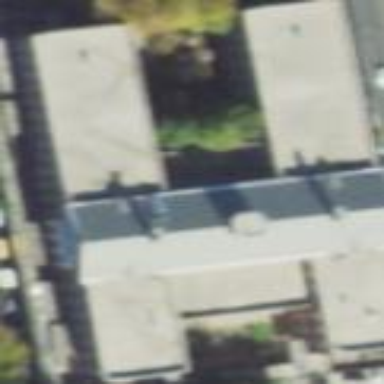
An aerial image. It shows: School building.